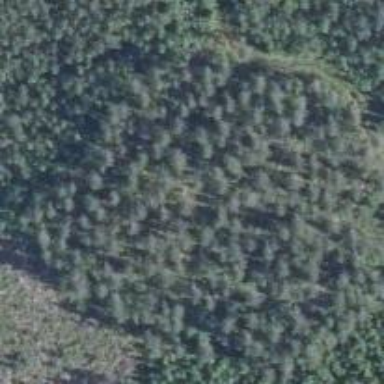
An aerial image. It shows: Woodland consisting mainly of needle-leaved trees.